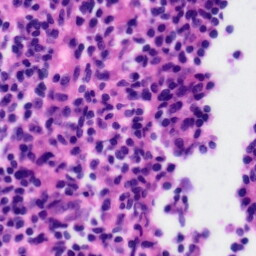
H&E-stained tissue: Tonsil